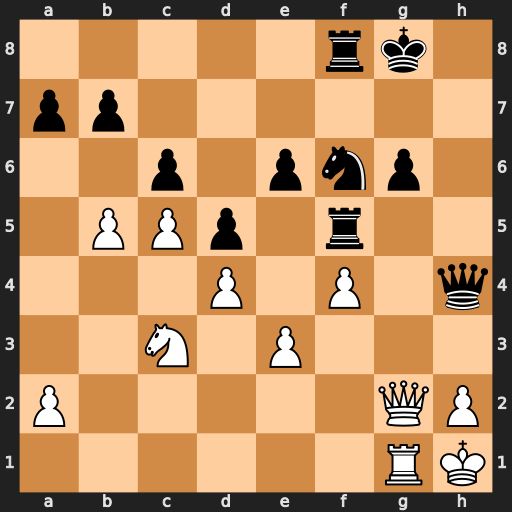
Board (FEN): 5rk1/pp6/2p1pnp1/1PPp1r2/3P1P1q/2N1P3/P5QP/6RK
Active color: w
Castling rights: -
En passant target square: -
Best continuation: Qxg6+ Kh8 Qg7#